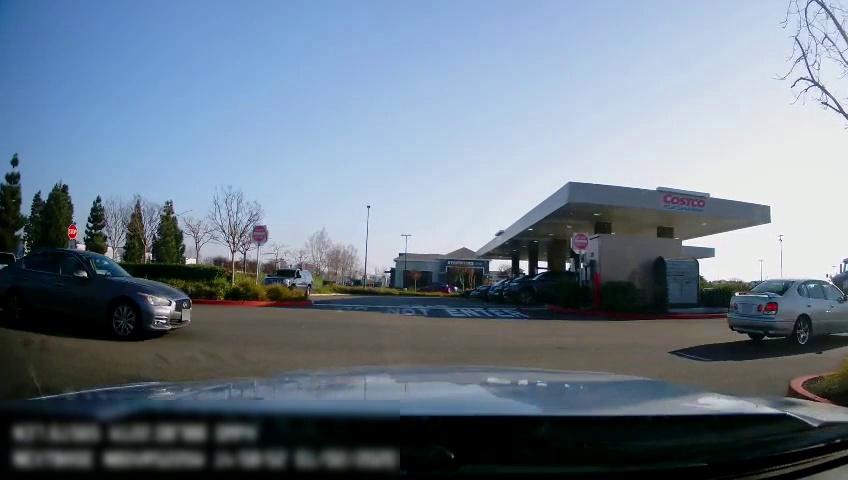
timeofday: Day
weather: Sunny
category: Drivable Space
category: Vehicles | Truck
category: Vehicles | SUV
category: Vehicles | Car
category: Vehicles | Car
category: Vehicles | SUV
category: Vehicles | SUV
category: Vehicles | SUV
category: Traffic | Signs
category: Traffic | Signs
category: Traffic | Signs